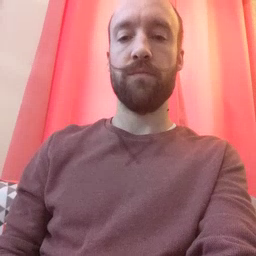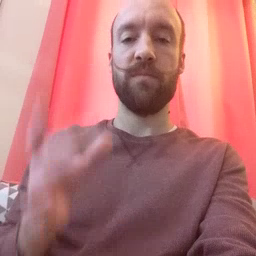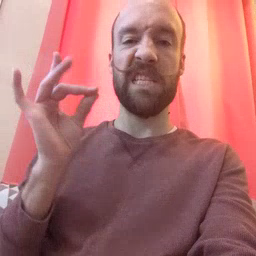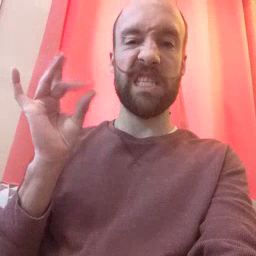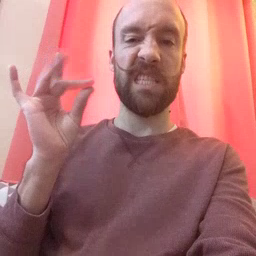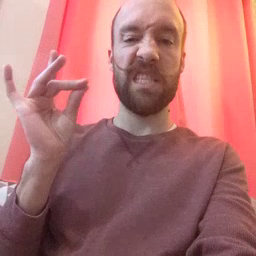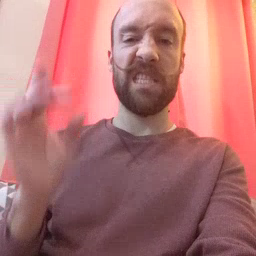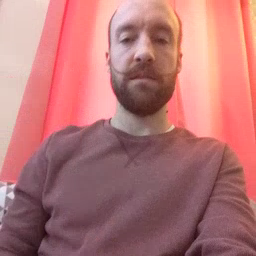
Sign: sticky